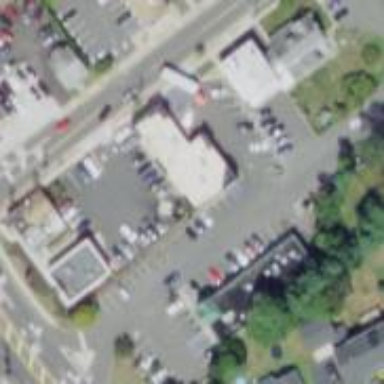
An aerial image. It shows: Pharmacy providing healthcare services.